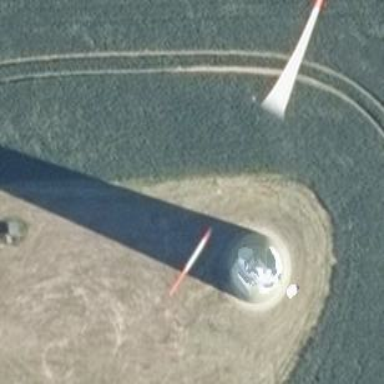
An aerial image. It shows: Wind power generator.